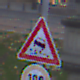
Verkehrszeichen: SchleuderOderRutschgefahr
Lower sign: Geschwindigkeit100
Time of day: SunriseSunset
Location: Outdoor (Urban)
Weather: PartlyCloudy
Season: NotSpecified
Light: Natural